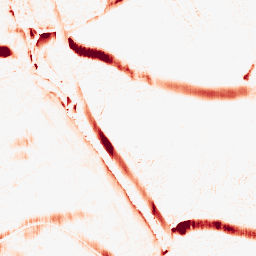
Category: morphological
Decomposition family: morphological_ellipse
Decomposition parameters: operation: opening
width: 20
height: 5
Upsampling method: bspline
Upsampling parameters: scale: 8
Upsampling scale: 8